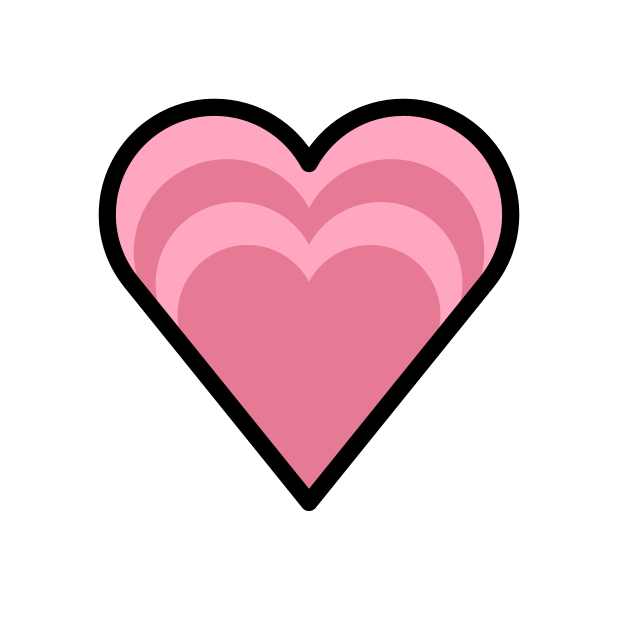
Emoji: 💗
Name: growing heart
Unicode: 0x1f497